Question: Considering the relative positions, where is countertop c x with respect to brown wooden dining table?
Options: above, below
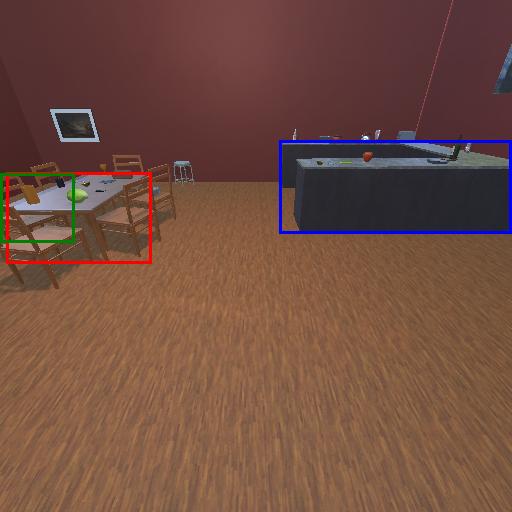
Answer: above